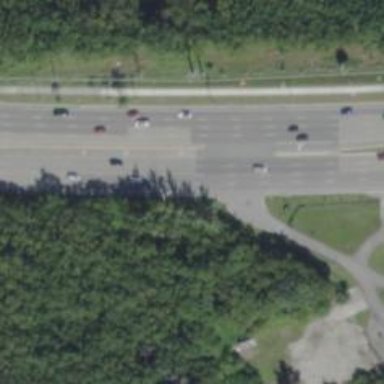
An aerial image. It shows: Primary link highway.